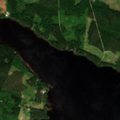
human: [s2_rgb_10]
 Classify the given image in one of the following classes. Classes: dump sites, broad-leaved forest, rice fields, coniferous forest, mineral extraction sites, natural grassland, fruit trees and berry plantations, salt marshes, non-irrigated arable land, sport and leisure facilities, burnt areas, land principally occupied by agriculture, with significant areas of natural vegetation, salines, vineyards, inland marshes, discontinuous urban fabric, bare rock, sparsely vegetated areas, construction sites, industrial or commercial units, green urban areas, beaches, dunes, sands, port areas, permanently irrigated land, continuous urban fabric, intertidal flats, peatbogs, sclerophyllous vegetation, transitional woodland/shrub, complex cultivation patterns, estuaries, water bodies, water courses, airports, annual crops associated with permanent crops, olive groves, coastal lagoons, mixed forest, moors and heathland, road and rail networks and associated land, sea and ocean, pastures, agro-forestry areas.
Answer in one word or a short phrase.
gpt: coniferous forest, mixed forest, transitional woodland/shrub, water bodies